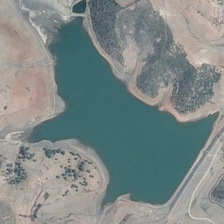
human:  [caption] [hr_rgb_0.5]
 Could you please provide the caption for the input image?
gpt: some green plants and many barelands are around an irregular green pond .

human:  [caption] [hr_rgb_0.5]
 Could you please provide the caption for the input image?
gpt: around the big pond is a white circle .

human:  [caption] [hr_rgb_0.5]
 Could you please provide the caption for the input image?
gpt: a large pond is surrounded by yellow green trees .

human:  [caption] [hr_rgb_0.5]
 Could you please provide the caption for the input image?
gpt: some green plants and many barelands are around an irregular green pond .

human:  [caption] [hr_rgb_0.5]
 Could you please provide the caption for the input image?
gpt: a large pond is surrounded by yellow green trees .